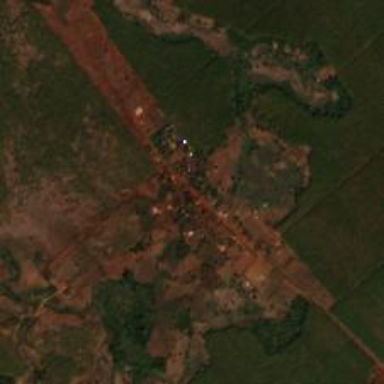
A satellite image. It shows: Village.